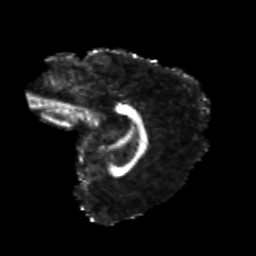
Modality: FA
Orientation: sagittal
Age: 20
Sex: female
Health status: healthy
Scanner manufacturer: philips
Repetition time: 7.388 s
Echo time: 0.08599 s